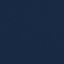
Land use / land cover class: SeaLake